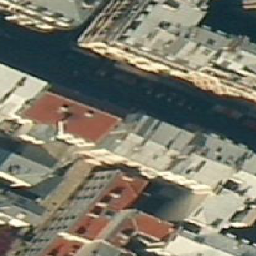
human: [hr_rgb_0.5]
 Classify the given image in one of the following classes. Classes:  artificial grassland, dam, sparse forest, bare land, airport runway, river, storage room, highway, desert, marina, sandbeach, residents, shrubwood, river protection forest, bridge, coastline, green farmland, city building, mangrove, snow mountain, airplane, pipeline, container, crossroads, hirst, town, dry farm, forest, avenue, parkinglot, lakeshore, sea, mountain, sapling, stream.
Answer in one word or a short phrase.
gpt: city building